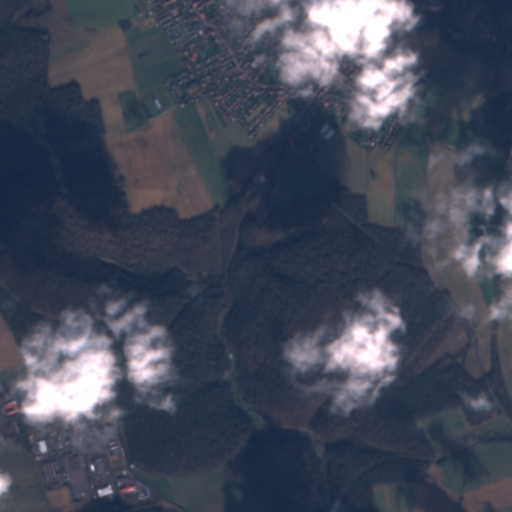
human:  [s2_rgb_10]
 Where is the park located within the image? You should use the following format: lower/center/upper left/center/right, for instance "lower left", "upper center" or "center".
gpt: The park is located in the upper left of the image.
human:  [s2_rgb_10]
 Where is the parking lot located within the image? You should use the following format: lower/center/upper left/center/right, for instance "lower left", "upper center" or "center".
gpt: The parking lot is located in the upper left of the image.
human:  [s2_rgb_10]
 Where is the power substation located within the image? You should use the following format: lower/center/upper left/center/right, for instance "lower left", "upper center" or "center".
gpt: The power substation is located in the lower center of the image.
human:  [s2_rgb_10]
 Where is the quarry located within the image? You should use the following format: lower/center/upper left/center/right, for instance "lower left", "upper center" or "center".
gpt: The quarry is located in the upper right of the image.
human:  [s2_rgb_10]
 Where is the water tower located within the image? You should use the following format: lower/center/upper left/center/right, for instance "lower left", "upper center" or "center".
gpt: The water tower is located in the upper right of the image.
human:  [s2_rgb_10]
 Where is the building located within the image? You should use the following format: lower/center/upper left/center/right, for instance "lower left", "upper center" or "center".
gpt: There is no building in the image.